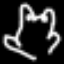
Label: frog